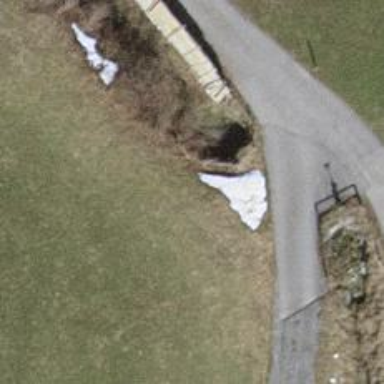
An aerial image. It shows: Tunnel.